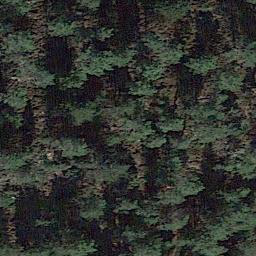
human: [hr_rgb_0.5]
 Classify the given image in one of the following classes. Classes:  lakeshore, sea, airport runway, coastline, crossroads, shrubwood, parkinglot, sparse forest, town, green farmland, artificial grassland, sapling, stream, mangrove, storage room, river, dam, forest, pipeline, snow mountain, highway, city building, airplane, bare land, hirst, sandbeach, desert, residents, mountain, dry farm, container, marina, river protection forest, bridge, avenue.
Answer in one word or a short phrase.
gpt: forest